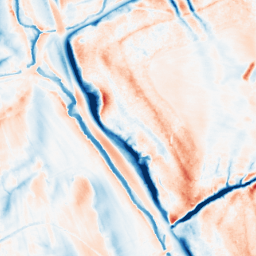
Category: classical
Decomposition family: gaussian_anisotropic
Decomposition parameters: sigma_x: 10
sigma_y: 2
Upsampling method: linear_exact
Upsampling parameters: scale: 8
Upsampling scale: 8